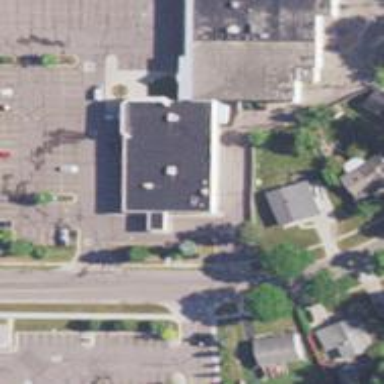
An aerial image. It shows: Pharmacy providing healthcare services.